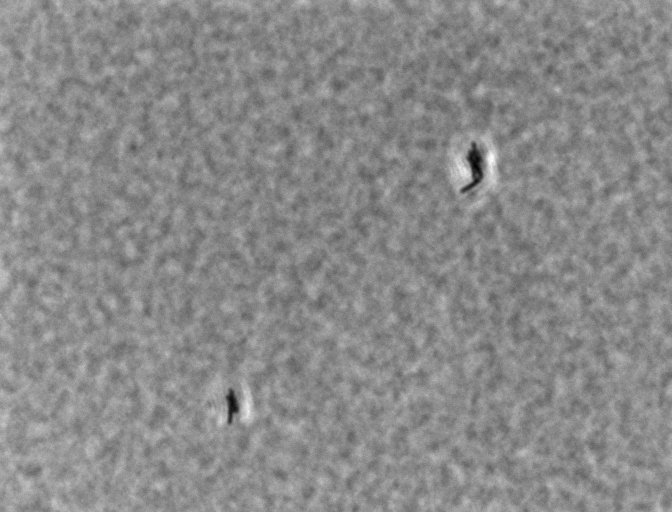
Bacillus coagulans